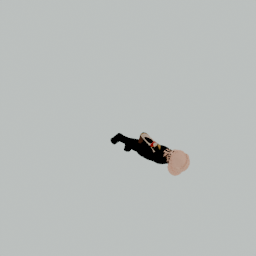
Label: people